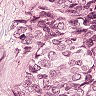
Metastatic tissue present: yes